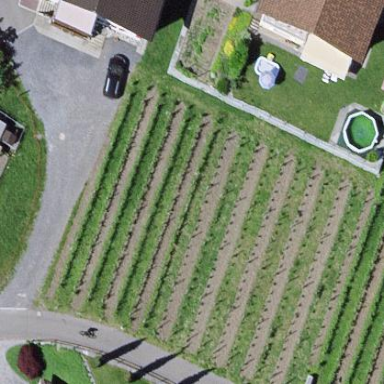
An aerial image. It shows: Beautiful vineyard in the countryside.